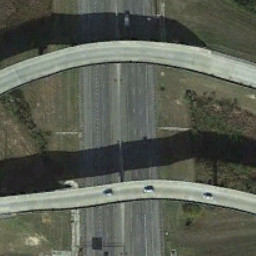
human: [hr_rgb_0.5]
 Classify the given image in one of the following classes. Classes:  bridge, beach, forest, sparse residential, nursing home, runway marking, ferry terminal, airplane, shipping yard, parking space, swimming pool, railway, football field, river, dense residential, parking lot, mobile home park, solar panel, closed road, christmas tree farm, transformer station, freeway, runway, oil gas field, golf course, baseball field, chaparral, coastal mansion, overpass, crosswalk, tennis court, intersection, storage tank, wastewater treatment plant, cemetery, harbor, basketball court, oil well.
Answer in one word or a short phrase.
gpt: overpass